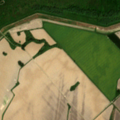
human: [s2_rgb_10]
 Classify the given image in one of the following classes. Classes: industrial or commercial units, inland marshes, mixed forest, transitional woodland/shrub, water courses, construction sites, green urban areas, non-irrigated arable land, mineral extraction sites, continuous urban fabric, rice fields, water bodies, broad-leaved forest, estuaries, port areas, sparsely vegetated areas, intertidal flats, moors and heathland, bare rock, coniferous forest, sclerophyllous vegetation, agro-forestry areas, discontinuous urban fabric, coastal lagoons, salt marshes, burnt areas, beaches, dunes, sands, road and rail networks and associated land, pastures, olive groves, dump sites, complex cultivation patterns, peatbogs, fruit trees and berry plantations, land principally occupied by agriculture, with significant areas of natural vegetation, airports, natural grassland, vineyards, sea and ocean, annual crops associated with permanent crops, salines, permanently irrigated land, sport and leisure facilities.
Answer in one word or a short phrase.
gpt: non-irrigated arable land, broad-leaved forest, water courses